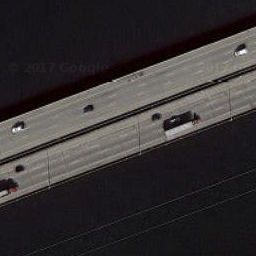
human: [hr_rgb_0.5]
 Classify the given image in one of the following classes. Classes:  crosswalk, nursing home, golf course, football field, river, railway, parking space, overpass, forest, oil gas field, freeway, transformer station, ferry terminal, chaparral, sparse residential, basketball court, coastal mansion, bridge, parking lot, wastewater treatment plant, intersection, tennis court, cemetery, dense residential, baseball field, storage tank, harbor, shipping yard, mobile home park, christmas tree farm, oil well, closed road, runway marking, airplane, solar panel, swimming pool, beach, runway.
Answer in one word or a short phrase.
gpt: bridge